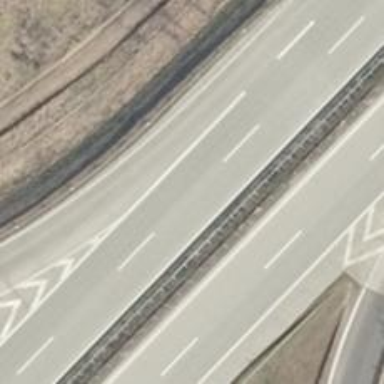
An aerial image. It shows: Motorway junction.